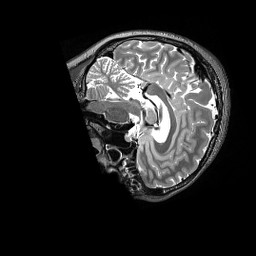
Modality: T2w
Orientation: sagittal
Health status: healthy
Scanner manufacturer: siemens
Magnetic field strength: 3 T
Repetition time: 3.2 s
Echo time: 0.565 s